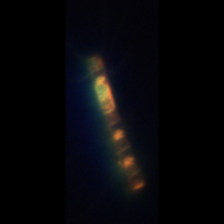
Taxon: Skeletonema
Group: Diatoms